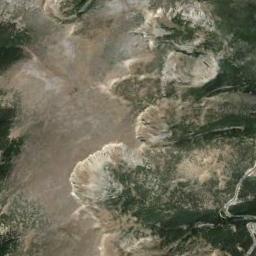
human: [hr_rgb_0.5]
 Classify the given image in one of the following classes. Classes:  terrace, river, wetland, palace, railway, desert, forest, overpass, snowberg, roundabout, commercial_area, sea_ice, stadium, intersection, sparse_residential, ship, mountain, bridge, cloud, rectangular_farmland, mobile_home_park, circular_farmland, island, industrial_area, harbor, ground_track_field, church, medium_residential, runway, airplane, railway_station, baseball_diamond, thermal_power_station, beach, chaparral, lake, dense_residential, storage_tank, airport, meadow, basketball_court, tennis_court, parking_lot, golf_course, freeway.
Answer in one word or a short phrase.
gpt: mountain